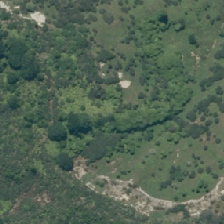
Land cover: low_producing_grassland